Interaction volume radius: 10 \u00c5
Interaction volume height: 10 \u00c5
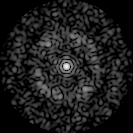
Disorder parameter: 0.7699